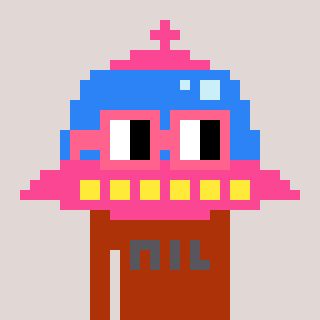
a pixel art character with square pink glasses, a ufo-shaped head and a hotbrown-colored body on a warm background